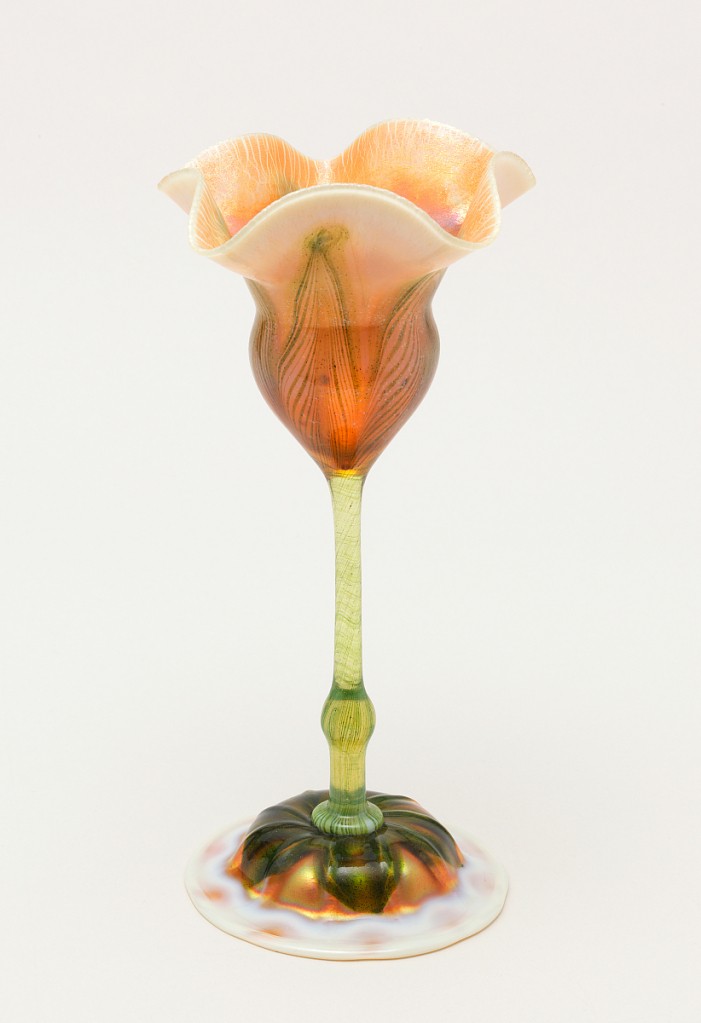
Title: Flower-Shaped Vase
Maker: Louis Comfort Tiffany, American, 1848–1933
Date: ca. 1906
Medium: Favrile glass
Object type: vase
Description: Flat circular base, narrow knobbed stem and flaring "tulip" - type top of opal and amber glass, with green speckles and stripes on base and stem, forming veins of petal-like shape on top.